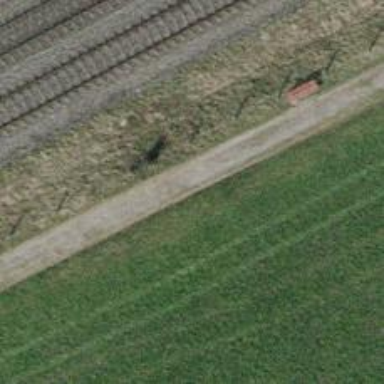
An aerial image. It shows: Bench for seating.